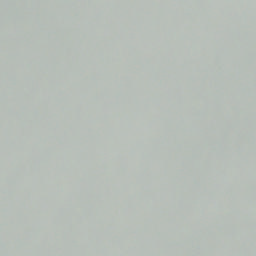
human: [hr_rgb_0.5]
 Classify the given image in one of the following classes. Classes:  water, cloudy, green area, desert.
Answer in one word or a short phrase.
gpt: cloudy